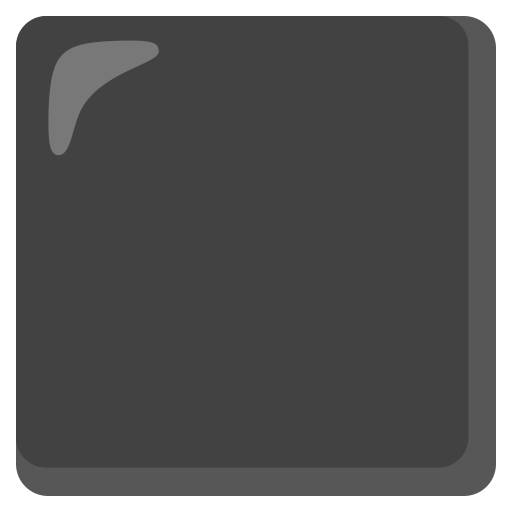
Emoji: ⬛